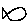
Label: fish